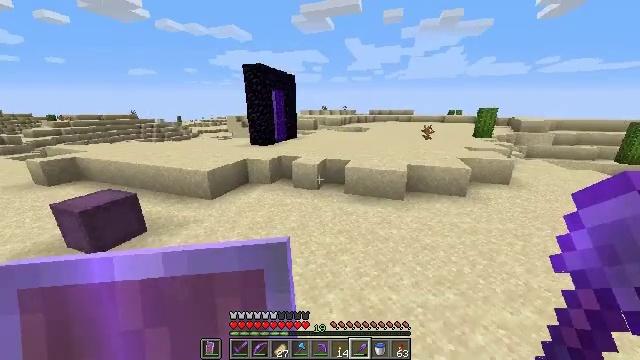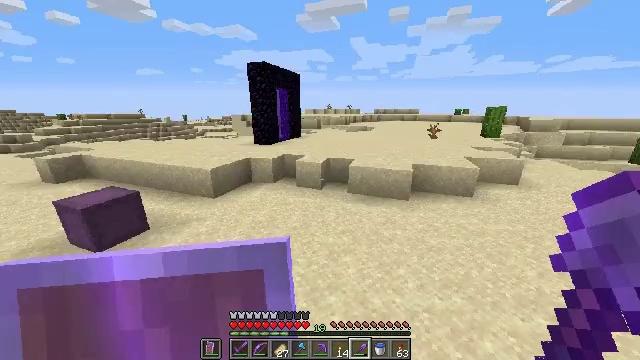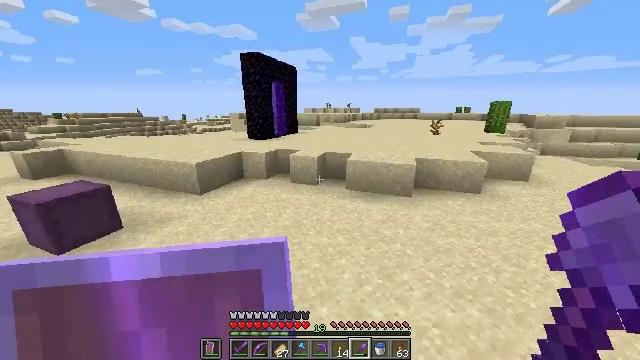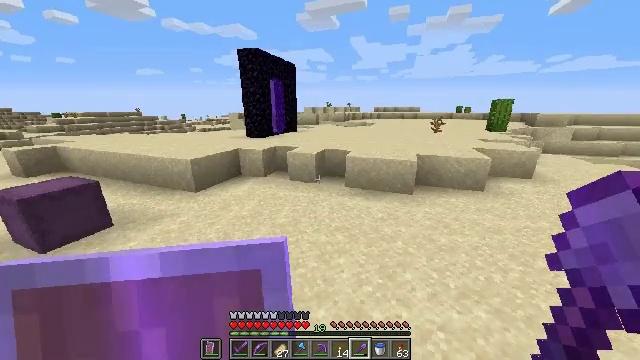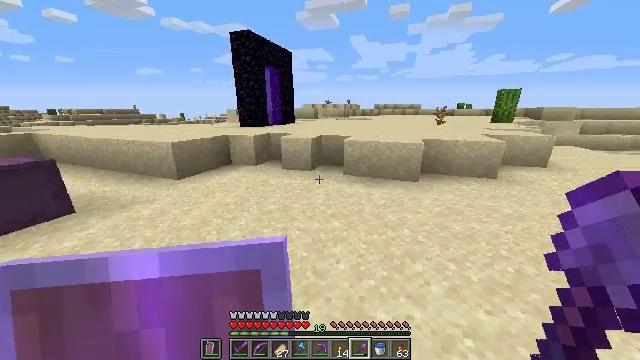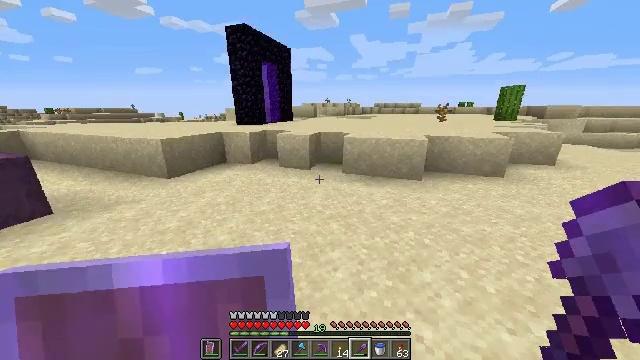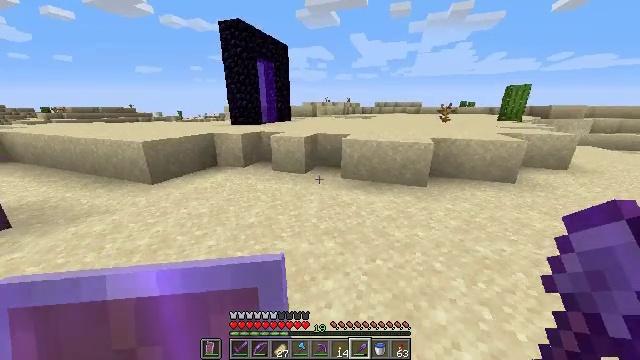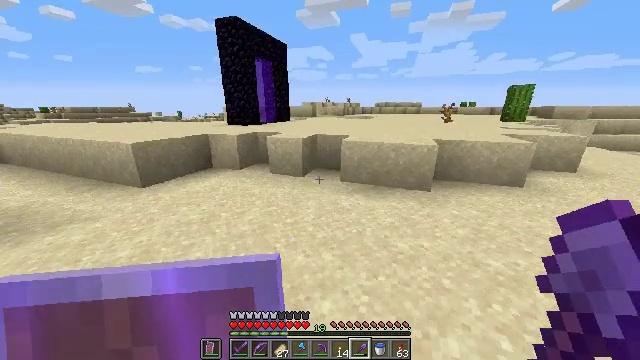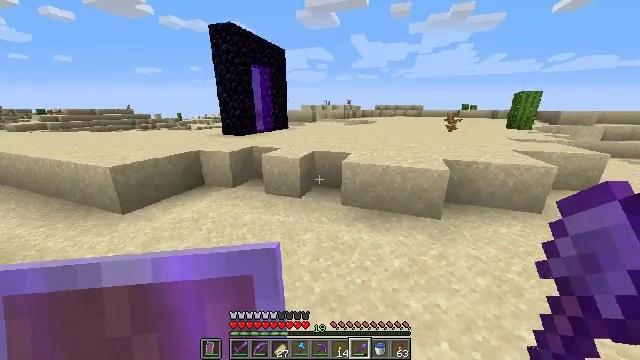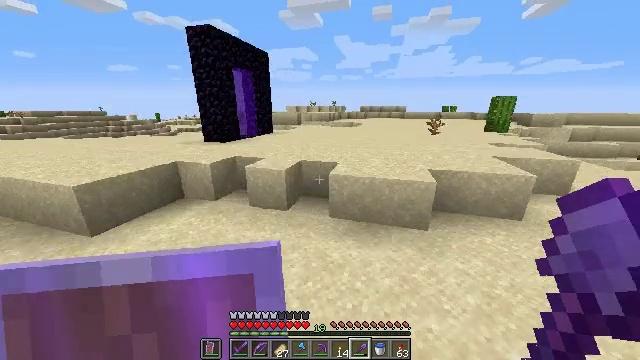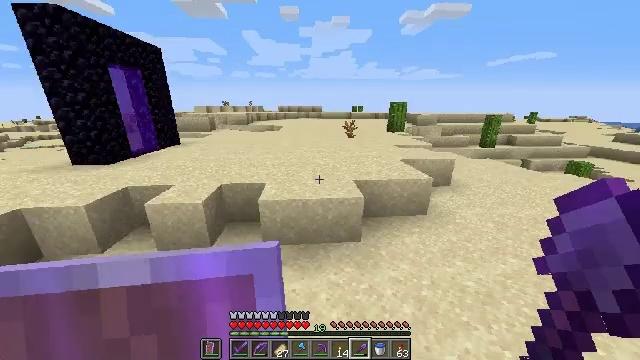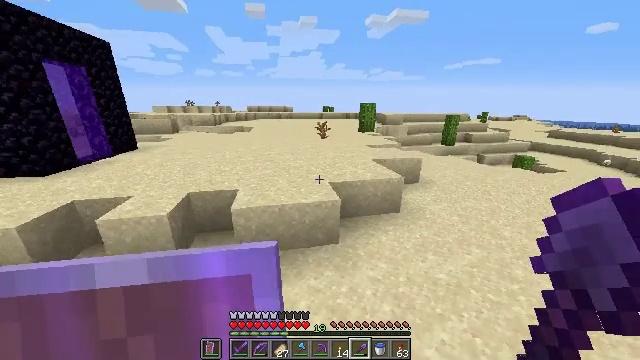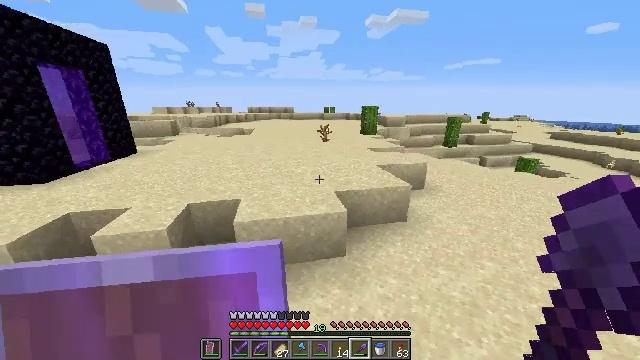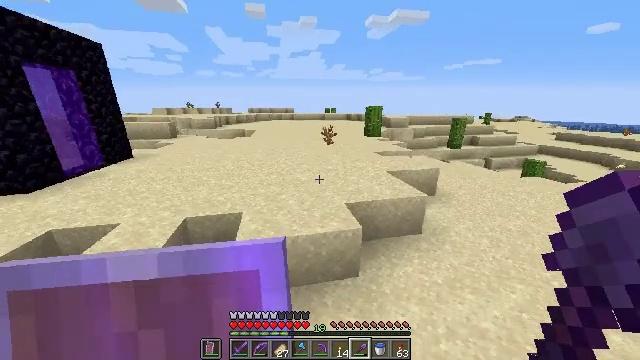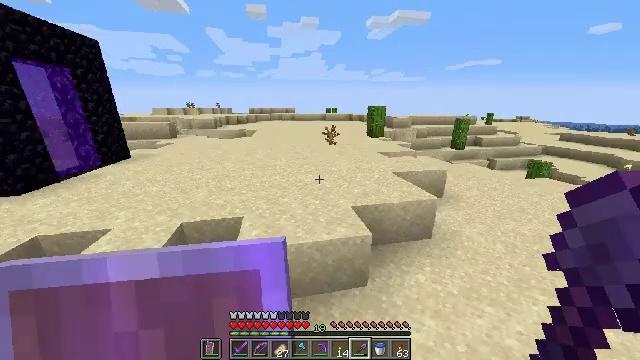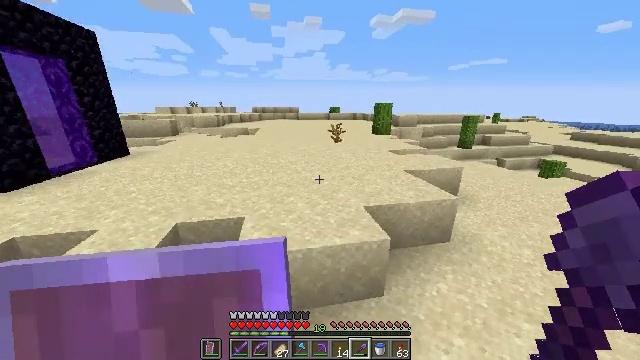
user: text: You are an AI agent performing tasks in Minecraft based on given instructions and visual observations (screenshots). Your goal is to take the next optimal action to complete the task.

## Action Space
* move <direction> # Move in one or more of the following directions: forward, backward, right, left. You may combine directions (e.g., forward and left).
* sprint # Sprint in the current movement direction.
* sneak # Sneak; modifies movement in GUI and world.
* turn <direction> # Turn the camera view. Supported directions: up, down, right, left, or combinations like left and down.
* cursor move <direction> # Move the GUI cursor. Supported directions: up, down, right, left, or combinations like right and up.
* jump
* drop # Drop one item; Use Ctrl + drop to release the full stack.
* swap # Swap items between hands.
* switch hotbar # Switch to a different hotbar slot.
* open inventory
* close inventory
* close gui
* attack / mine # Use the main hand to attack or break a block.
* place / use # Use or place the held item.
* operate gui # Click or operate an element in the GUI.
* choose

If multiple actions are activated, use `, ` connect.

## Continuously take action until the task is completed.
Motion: motion action
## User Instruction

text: Dig up some sand.
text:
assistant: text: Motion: move forward, sprint, turn left
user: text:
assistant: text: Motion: move forward, sprint
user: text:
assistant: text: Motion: move forward, sprint
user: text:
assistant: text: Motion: move forward, sprint
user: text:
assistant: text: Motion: move forward, sprint
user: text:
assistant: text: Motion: move forward, sprint
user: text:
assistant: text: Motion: move forward, sprint
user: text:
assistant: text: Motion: move forward, sprint, jump
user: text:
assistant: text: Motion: move forward, sprint, turn right, jump
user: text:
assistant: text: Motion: move forward, sprint, turn right, jump
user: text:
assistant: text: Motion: move forward, sprint, turn right, jump
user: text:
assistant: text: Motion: move forward, sprint, jump
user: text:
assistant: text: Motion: move forward, sprint
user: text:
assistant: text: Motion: move forward, sprint
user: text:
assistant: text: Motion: move forward, sprint
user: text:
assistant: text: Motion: move forward, sprint
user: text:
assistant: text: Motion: move forward, sprint
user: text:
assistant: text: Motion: move forward, sprint, jump
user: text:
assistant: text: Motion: move forward, sprint, jump
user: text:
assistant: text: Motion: move forward, sprint, jump
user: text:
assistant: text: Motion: move forward, sprint, turn left, jump
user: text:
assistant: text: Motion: move forward, sprint, turn left, jump
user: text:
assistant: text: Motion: move forward, sprint, turn left
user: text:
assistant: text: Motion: move forward, sprint, turn left
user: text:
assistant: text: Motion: move forward, sprint, turn left
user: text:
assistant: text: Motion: move forward, sprint, turn left
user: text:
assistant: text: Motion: move forward, sprint, turn left
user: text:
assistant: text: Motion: move forward, sprint, turn left
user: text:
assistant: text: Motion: move forward, sprint
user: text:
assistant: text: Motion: move forward, sprint